Field crop: tomato
Growth stage: 1
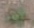
Species: solanum